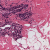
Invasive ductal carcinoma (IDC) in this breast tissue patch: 0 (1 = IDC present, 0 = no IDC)